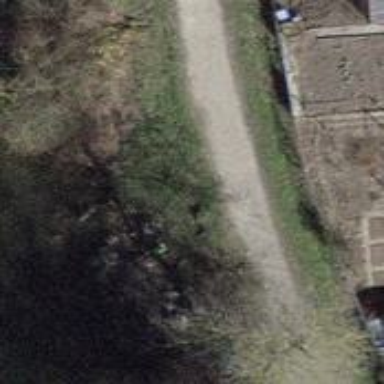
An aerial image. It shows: Brown bench.